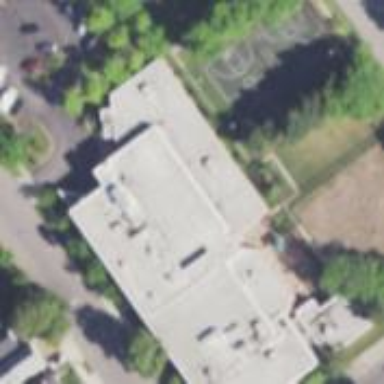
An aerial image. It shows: Community center.